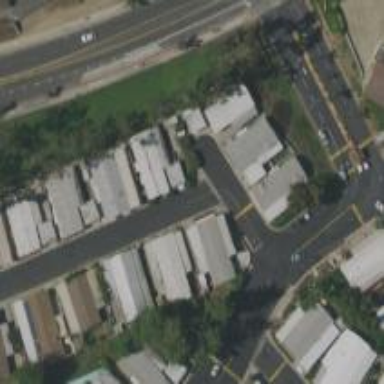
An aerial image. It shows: Shared driveway designated as service road.